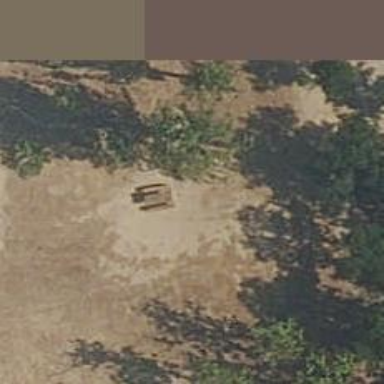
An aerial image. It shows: Picnic table located in leisure land area.